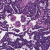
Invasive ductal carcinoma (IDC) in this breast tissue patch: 1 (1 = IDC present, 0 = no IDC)